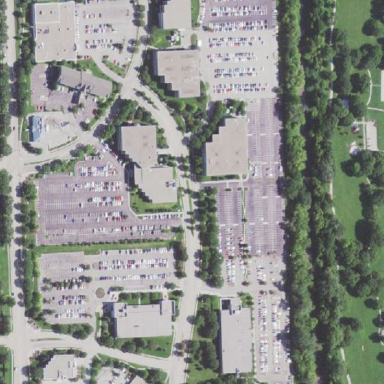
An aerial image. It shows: Parking area with surface.